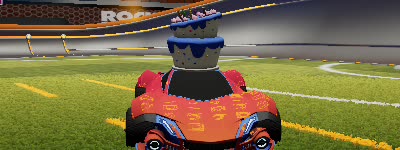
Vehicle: werewolf